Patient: sex M, age 81
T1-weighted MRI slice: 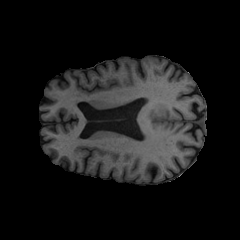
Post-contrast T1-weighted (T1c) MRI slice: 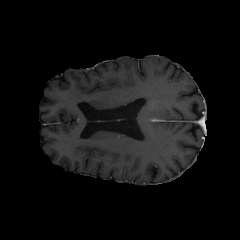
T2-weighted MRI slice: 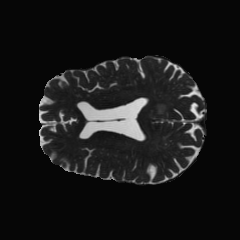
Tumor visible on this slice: yes
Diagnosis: Glioblastoma, IDH-wildtype
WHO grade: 4